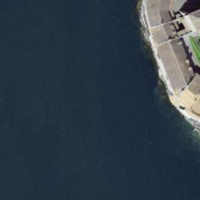
EUNIS habitat code: 14
Species observed at this site:
Asplenium trichomanes
Passer domesticus
Cygnus olor
Anas platyrhynchos
Parus major